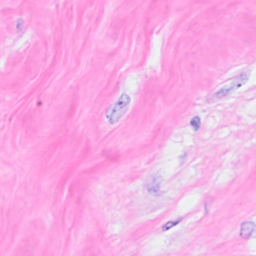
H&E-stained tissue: Breast